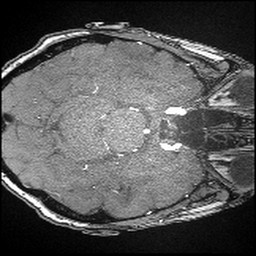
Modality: angio
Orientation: axial
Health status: ill
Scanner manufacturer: siemens
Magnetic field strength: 3 T
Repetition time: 0.021 s
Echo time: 0.00358 s